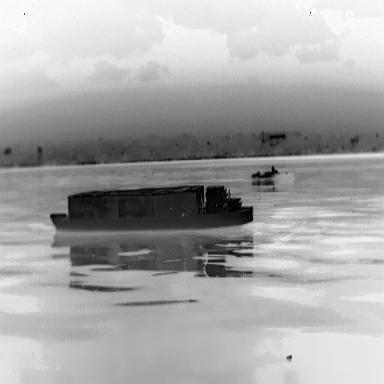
There is a fishing_boat in the infrared image.